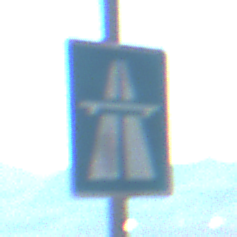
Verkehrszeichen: Autobahn
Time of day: Night
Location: Outdoor (Nature)
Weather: PartlyCloudy
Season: NotSpecified
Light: Natural